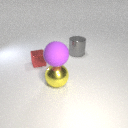
large yellow metal sphere below large purple rubber sphere